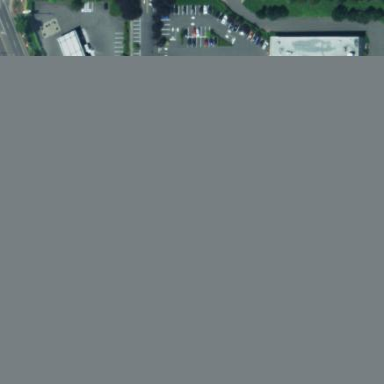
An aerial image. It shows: Retail area.